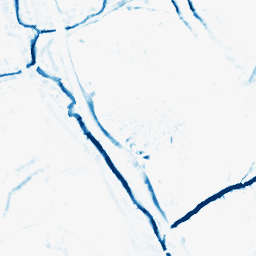
Category: morphological
Decomposition family: morphological_diamond
Decomposition parameters: operation: closing
radius: 5
Upsampling method: regularized
Upsampling parameters: scale: 2
lambda_reg: 0.001
Upsampling scale: 2